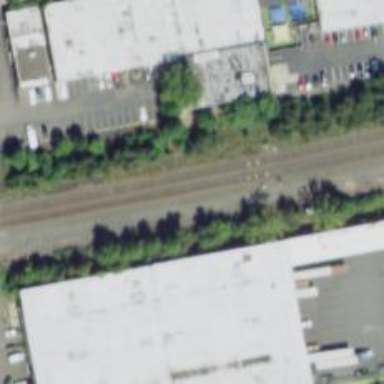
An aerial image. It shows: Disused railway.